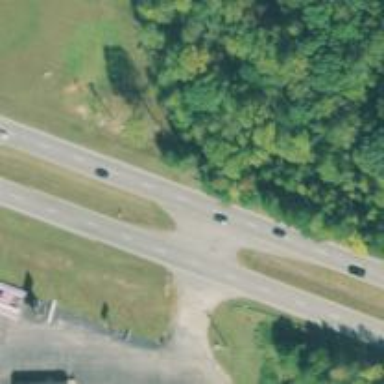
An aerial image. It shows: Trunk link highway.